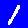
Digit: 1